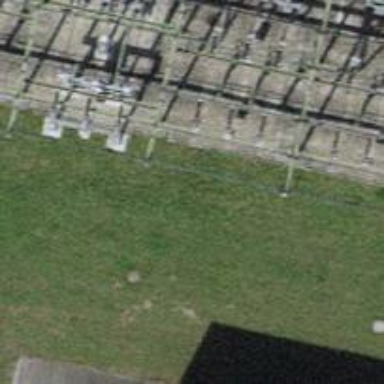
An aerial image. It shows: Busbar power line.